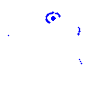
Particle: proton